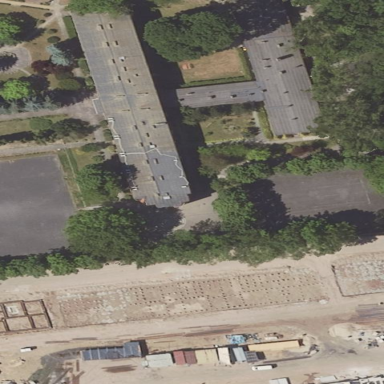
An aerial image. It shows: College building.